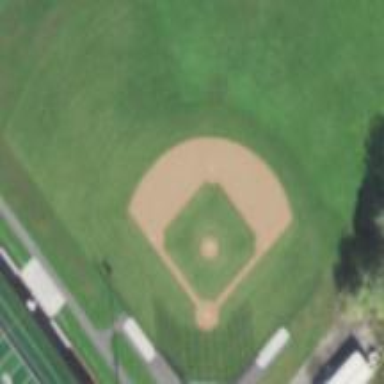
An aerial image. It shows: Baseball pitch for leisure land.